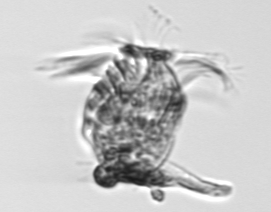
Label: Tontonia_appendiculariformis